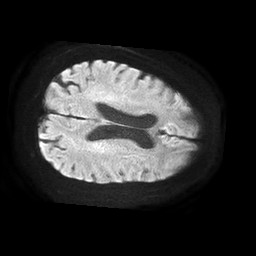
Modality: TRACE
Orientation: axial
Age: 75
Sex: female
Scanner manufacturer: philips
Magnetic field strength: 1.5 T
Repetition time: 4.6 s
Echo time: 0.08826 s